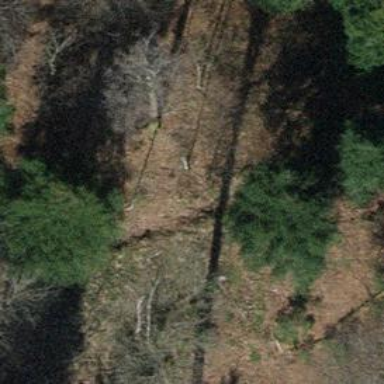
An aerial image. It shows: Ditch in the surroundings.